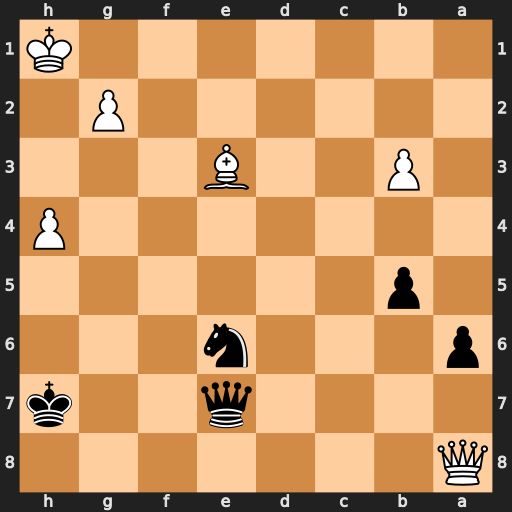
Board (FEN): Q7/4q2k/p3n3/1p6/7P/1P2B3/6P1/7K
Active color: b
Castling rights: -
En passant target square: -
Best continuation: Qxh4+ Kg1 Qe1+